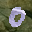
Label: 0